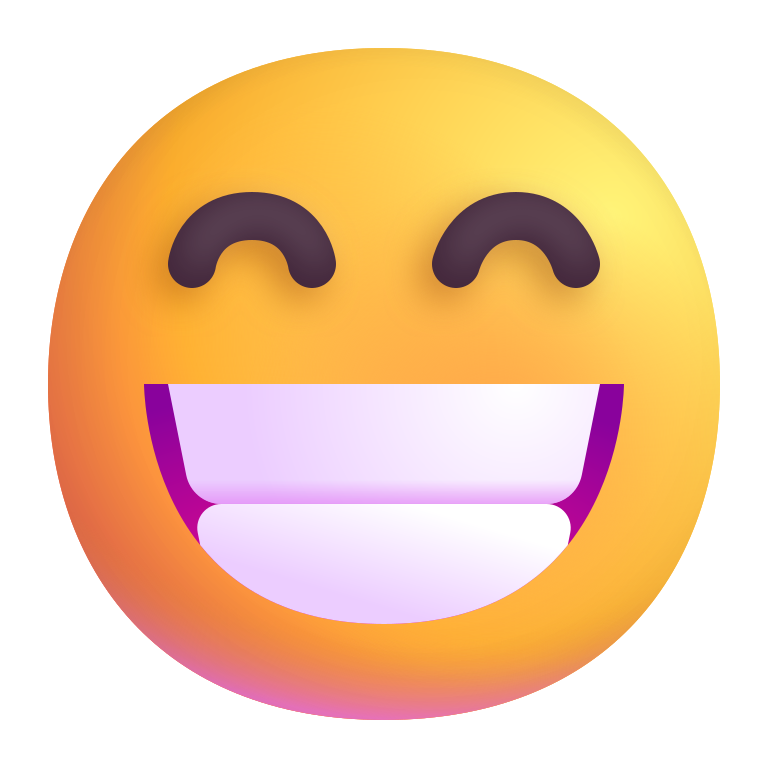
beaming face with smiling eyes color